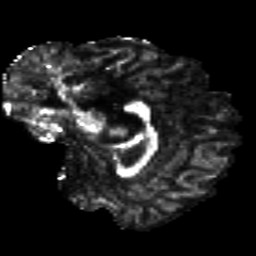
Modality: FA
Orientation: sagittal
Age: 26
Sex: male
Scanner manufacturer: siemens
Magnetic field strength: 3 T
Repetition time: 8.8 s
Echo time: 0.085 s